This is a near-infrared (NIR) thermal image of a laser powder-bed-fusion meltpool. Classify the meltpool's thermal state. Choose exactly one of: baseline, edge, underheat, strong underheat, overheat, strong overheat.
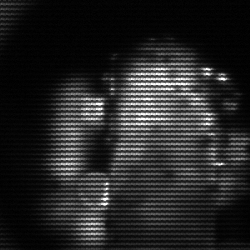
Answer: strong underheat